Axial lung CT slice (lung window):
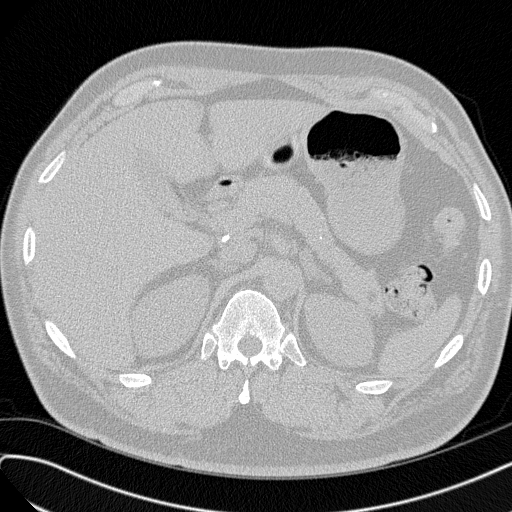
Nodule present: no